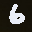
Label: 6